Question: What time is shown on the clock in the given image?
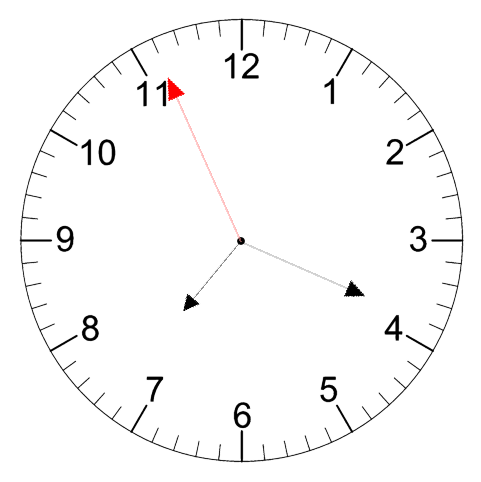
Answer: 07:18:56